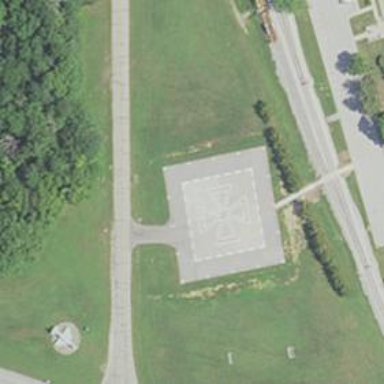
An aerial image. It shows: Image showing helipad at airport.